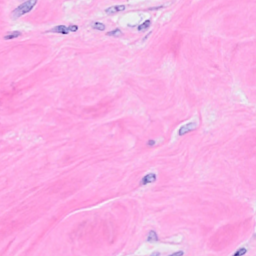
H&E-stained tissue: Breast